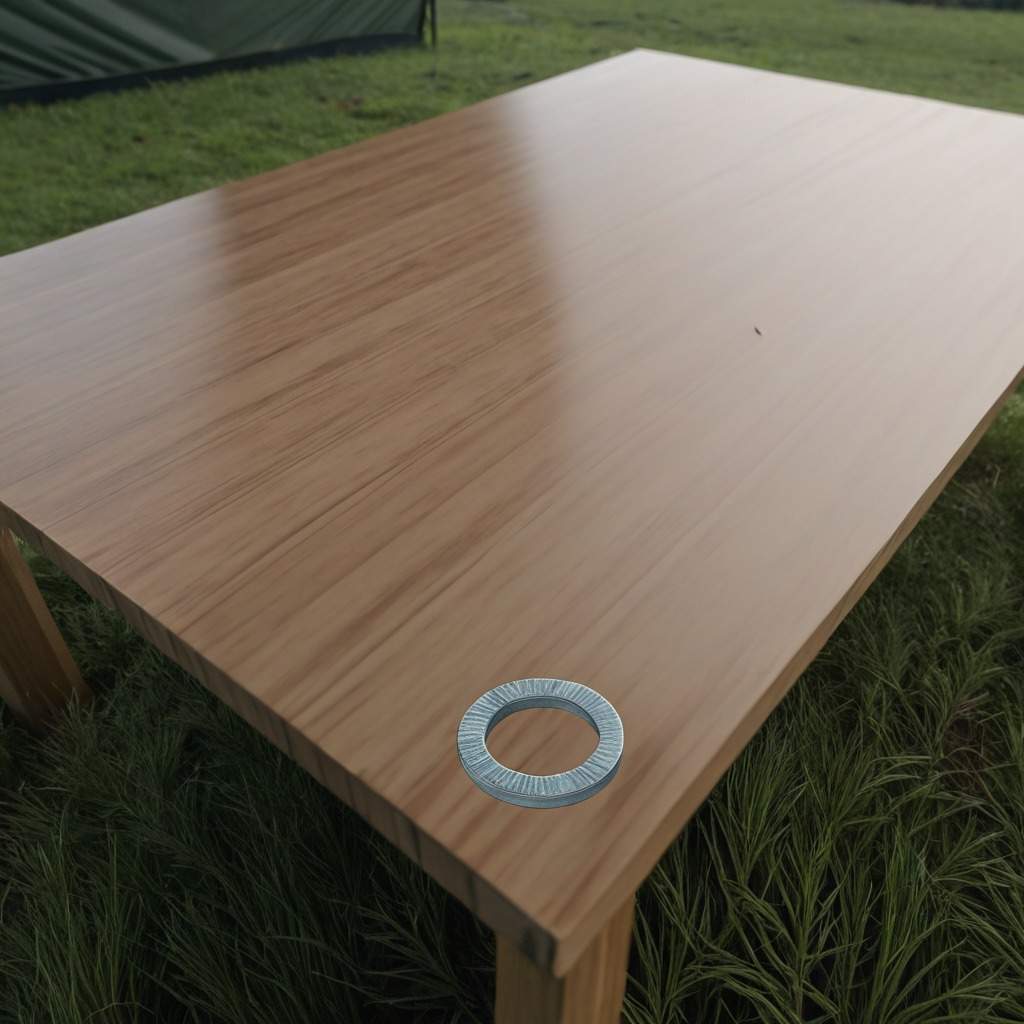
A flat metal washer lies on the wooden table in the jungle field workshop tent.